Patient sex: M
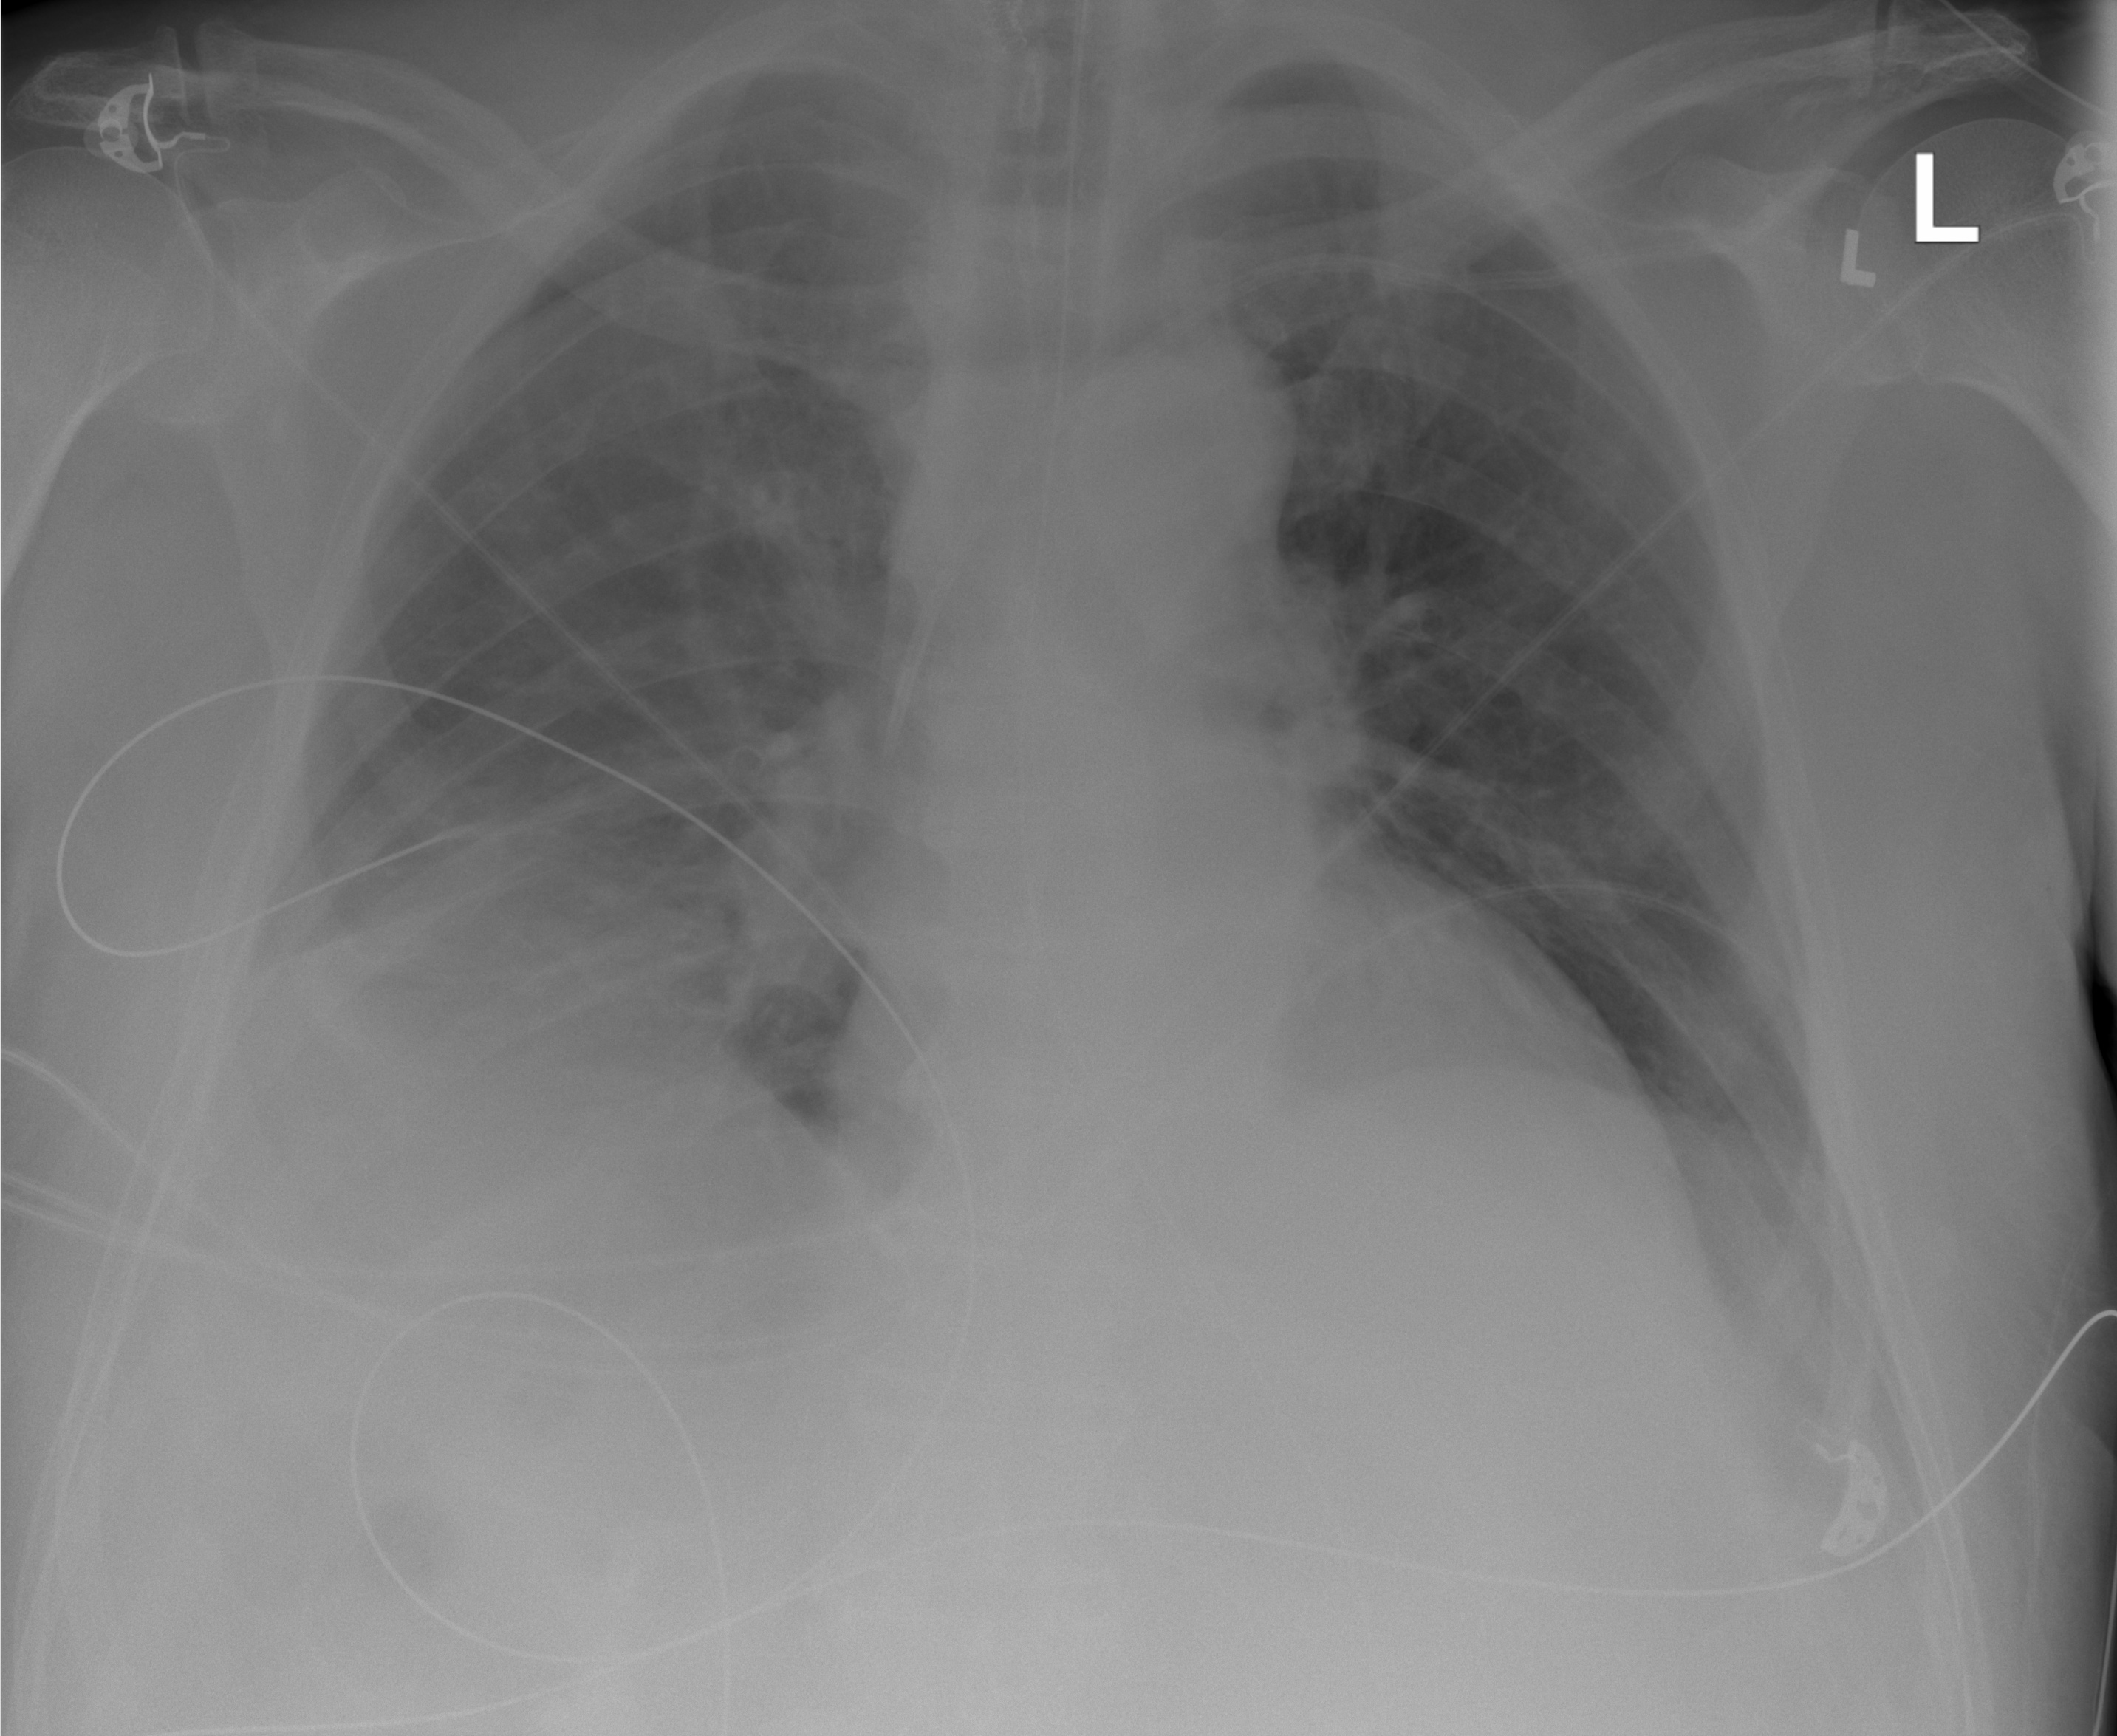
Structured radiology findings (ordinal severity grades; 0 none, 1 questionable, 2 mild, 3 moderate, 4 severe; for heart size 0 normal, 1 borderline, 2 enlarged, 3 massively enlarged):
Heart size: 1
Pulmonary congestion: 2
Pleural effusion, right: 2
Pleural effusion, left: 2
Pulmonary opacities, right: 0
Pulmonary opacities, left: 0
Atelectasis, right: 2
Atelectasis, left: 2